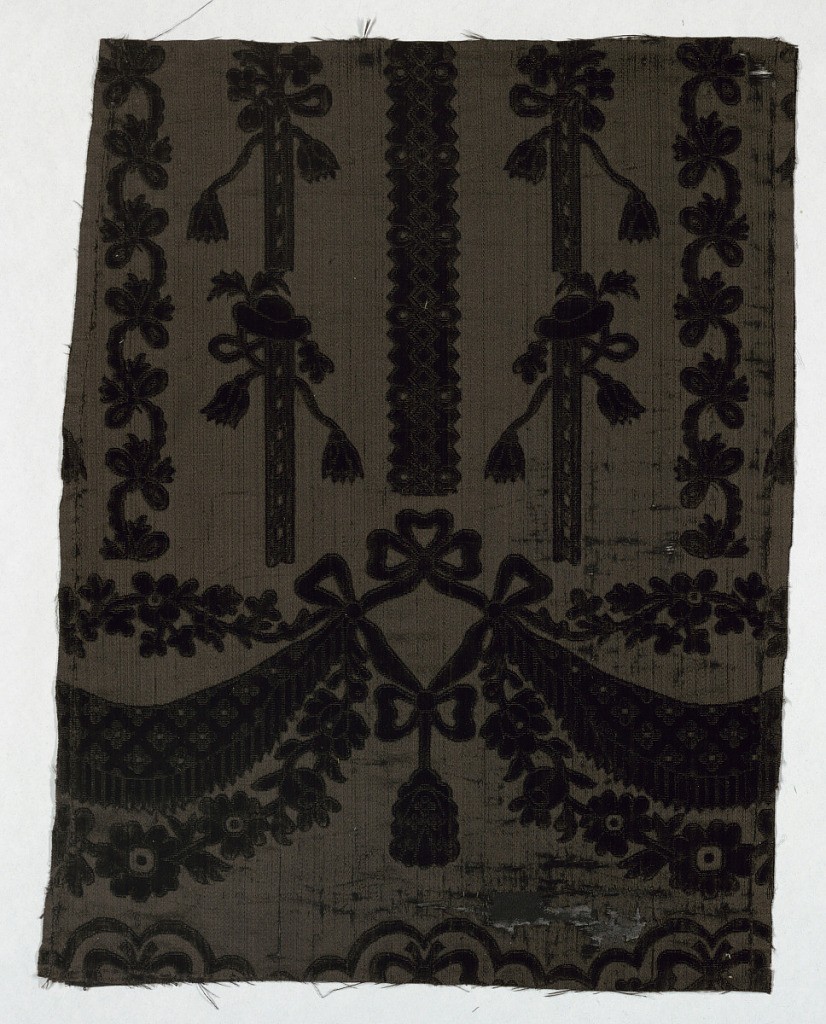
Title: Fragment
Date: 1750–1800
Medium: silk Technique: cut and uncut supplementary warp pile (velvet) in a satin foundation
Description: Fragment of black figured velvet in an incomplete design of stripes and festoons.